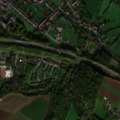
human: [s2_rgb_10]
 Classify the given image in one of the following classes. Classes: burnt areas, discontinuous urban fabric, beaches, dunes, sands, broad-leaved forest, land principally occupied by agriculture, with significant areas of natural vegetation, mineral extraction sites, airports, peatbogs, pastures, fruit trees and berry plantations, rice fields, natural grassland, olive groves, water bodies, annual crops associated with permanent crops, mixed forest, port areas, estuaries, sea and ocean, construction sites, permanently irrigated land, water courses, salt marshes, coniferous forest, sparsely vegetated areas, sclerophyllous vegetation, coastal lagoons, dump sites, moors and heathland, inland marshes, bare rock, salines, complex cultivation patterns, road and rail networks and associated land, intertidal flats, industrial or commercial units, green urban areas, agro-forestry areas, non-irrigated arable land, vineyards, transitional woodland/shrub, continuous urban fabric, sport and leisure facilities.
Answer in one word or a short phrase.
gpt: discontinuous urban fabric, industrial or commercial units, complex cultivation patterns, land principally occupied by agriculture, with significant areas of natural vegetation